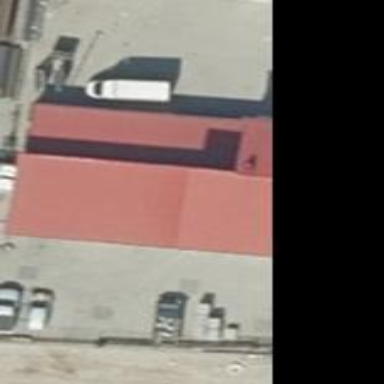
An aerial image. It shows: Retail building.